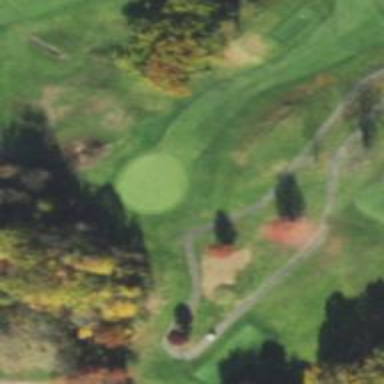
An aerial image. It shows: Golf hole.